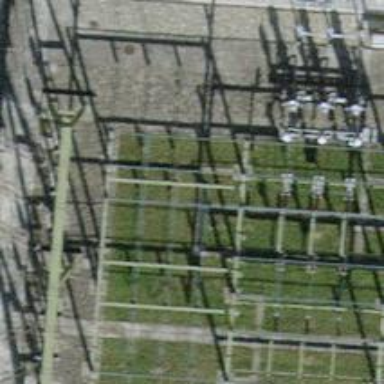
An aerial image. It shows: Switch used for power control.